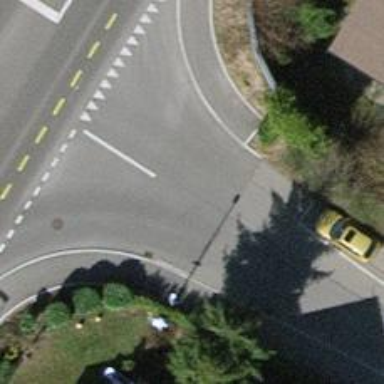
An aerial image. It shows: Unmarked crossing on footway.